Interaction volume radius: 10 \u00c5
Interaction volume height: 10 \u00c5
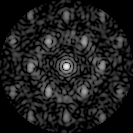
Disorder parameter: 0.5566